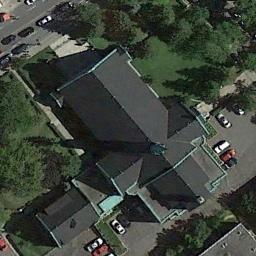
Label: church